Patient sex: F
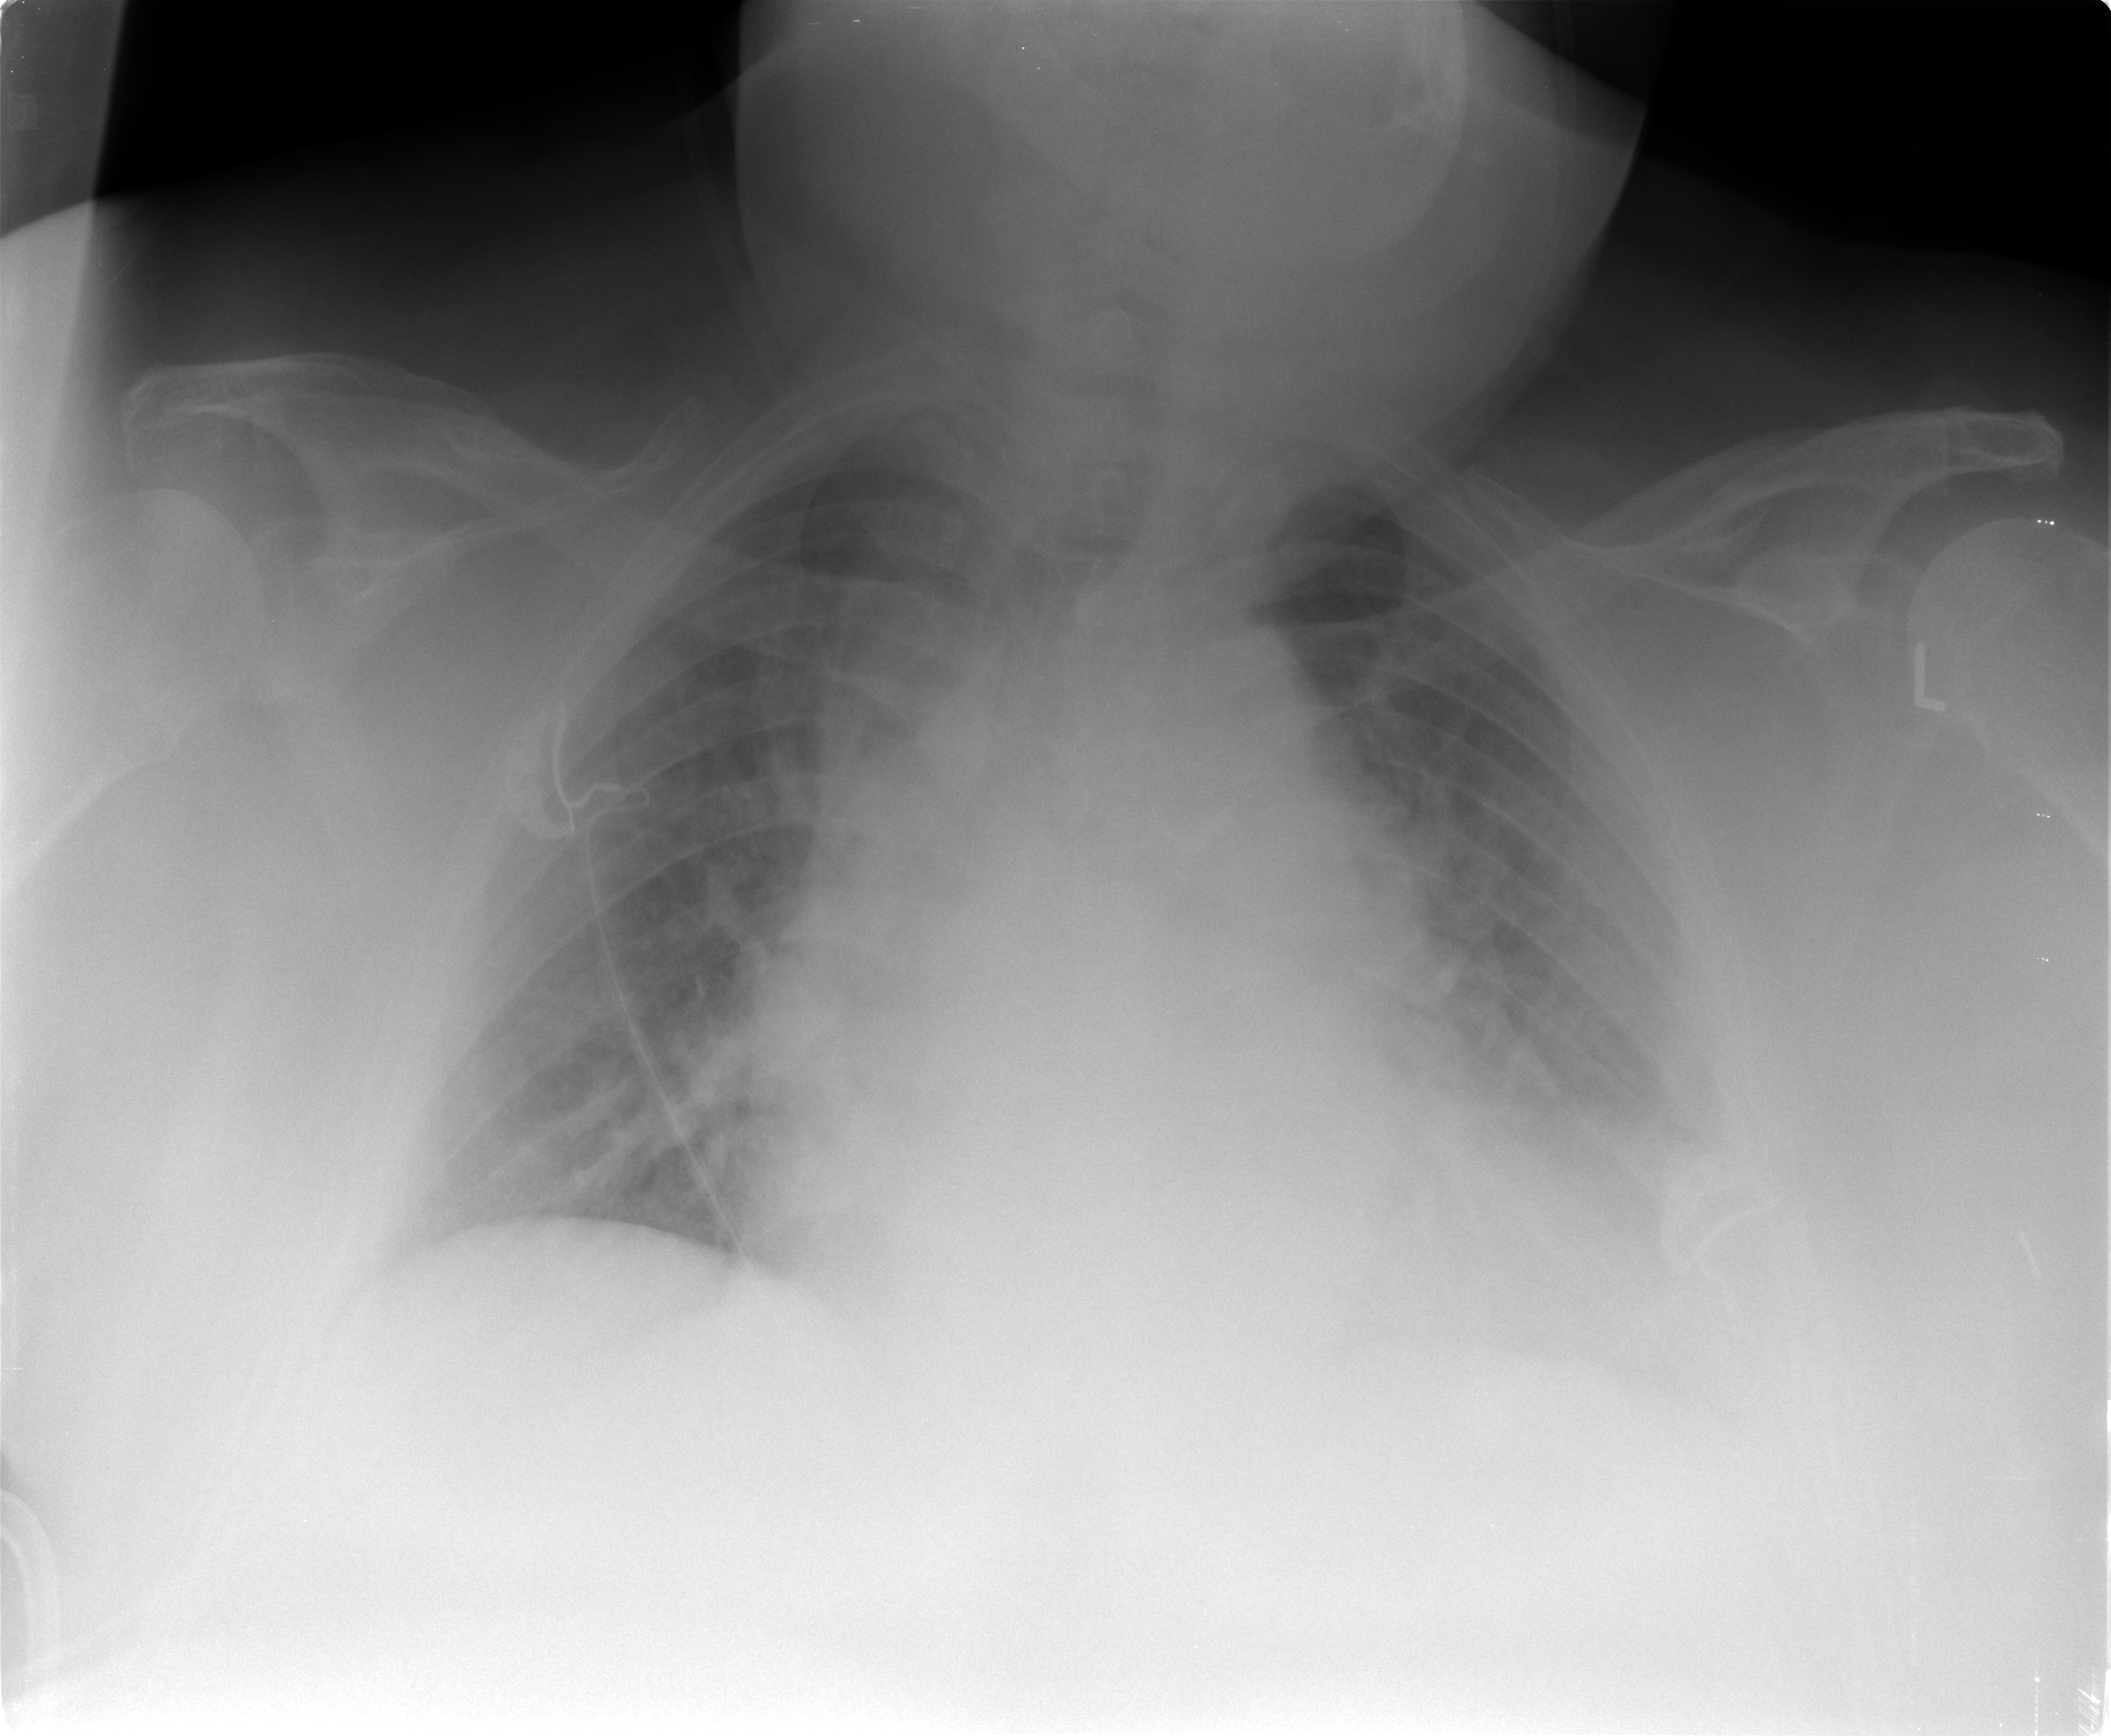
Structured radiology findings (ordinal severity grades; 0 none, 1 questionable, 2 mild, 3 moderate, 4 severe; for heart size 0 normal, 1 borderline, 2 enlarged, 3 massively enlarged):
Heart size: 2
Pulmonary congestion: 3
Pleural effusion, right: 1
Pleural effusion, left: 2
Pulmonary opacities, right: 1
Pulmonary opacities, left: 2
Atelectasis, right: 2
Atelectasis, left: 3